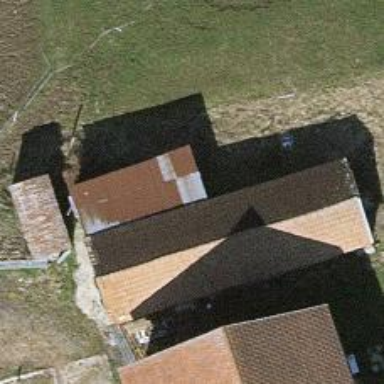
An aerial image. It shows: Farm auxiliary building with gabled roof.